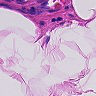
Metastatic tissue present: no